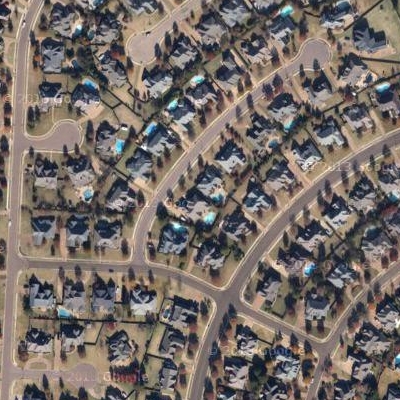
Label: Resident